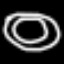
Label: donut